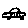
Label: car